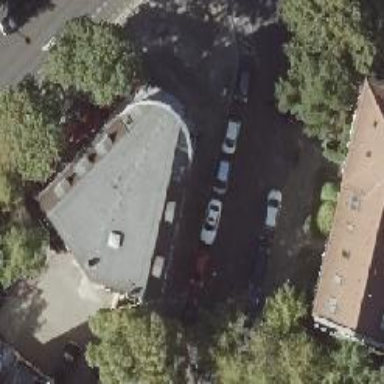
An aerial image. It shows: Restaurant.